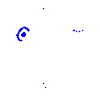
Particle: proton